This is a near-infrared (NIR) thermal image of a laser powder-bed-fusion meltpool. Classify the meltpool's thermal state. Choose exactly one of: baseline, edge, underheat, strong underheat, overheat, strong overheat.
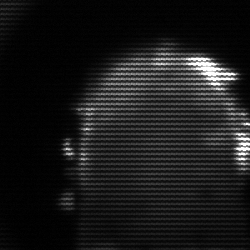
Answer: baseline